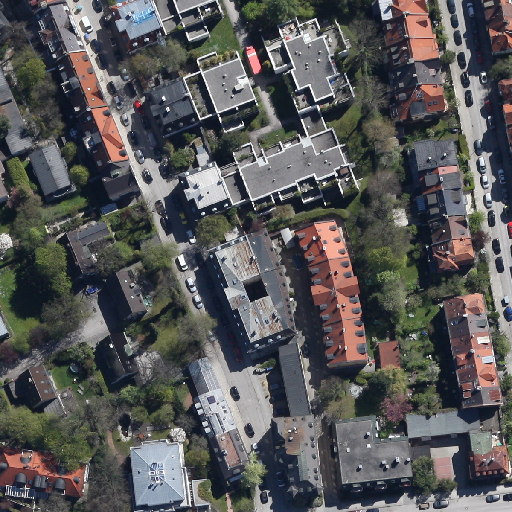
Referring expression: truck